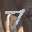
Label: 7